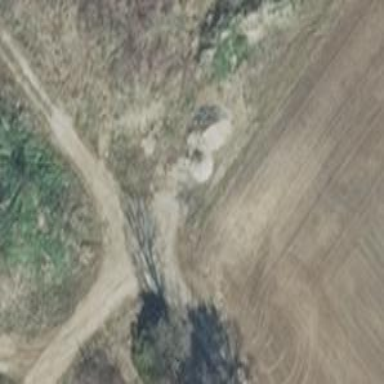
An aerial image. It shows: Track road with grade4 tracktype.